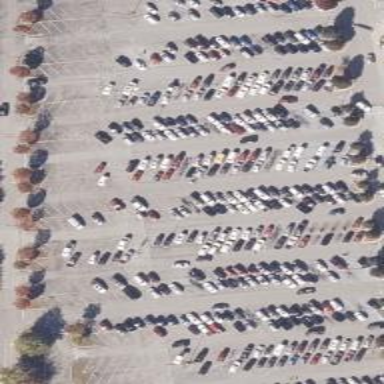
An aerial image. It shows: Parking area with surface.